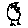
Label: bird